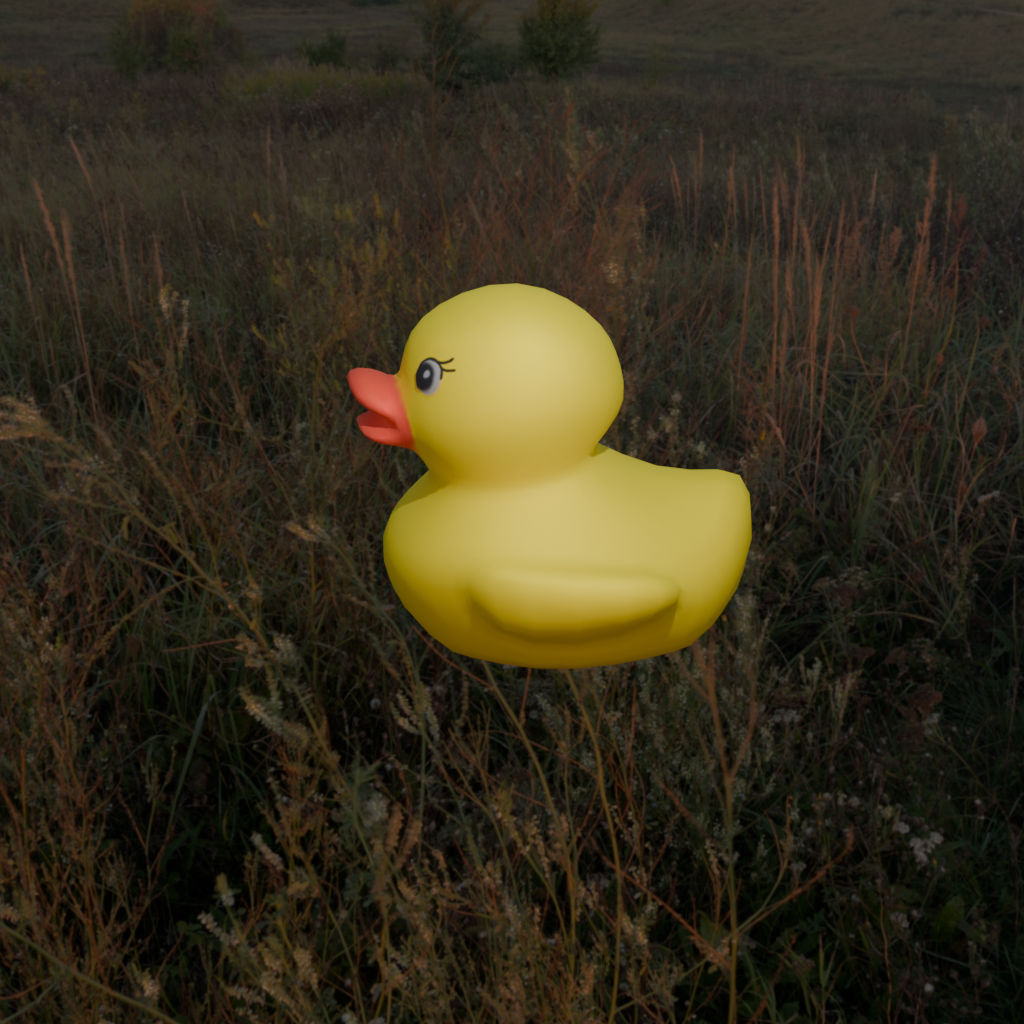
an image of a yellow rubber duck seen from <left> in a meadow at dawn with paths through the vegetation.